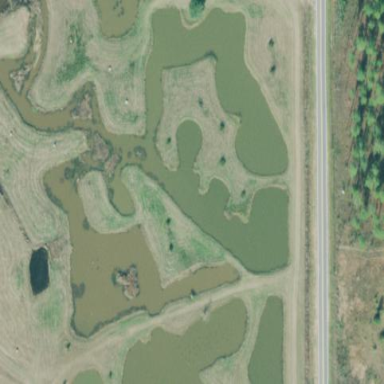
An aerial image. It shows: Pond with natural water.